Question: I use SDWebImage to download the Pictures from my parsed XML file, and display it in a TableView. But the problem is that some images are not shown. This it how it looks like:

This is my code for parsing out the first image and displaying it in the TableView Cell:
'''
// Parse out Image URL for cell
NSError *error = NULL;
NSRegularExpression *regexImage = <URL>+?"
options:NSRegularExpressionCaseInsensitive
error:&error];
[regexImage enumerateMatchesInString:item.content
options:0
range:NSMakeRange(0, [item.content length])
usingBlock:^(NSTextCheckingResult *result, NSMatchingFlags flags, BOOL *stop) {
NSString *src = [item.content substringWithRange:[result rangeAtIndex:2]];
NSLog(@"img src: %@", src);
[cell.imageView setImageWithURL:[NSURL URLWithString:src] placeholderImage:[UIImage imageNamed:@"Placeholder.png"]];
}];
'''
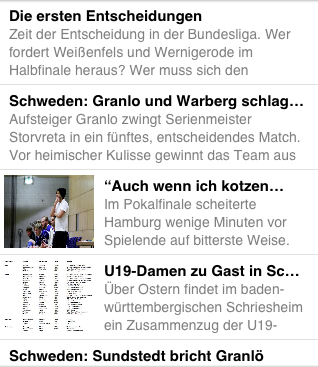
Answer: > "Some people, when confronted with a problem, think "I know, I'll use regular expressions." Now they have two problems." <URL>
I think your regex isnt prepared to handle german umlaute, as it is included in
'''
http://www.floorballmagazin.de/wp-content/uploads/2013/03/Floorfighters-dobeln.jpg
'''
it is hard (<URL> to write a regex, that handles html or just snippets of it correctly.
I wouldnt go down that road, if I was you. You either should parse it with a html parser, or -- I'd prefer that in this case -- use a NSScanner.
---
here a example of how NSScanner could be used:
'''
NSArray *imgtags = @[@"<p>sdf </p><img alt="" src="http://www.floorballmagazin.de/wp-content/uploads/2013/03/Floorfighters-dobeln.jpg" /> ",
@"<img src="http://www.floorballmagazin.de/wp-content/uploads/2012/01/20121501_nilsson_etv_as.jpg" alt="Hat&#039;s nicht so mit blauem Dunst - Johan Nilsson. / Foto: Andreas Schulz" width="595" height="384" class="size-full wp-image-11542 colorbox-16600" />"];
[imgtags enumerateObjectsUsingBlock:^(id obj, NSUInteger idx, BOOL *stop) {
NSScanner *scanner = [NSScanner scannerWithString:obj];
[scanner scanUpToString:@"<img" intoString:NULL];
[scanner scanUpToString:@"src" intoString:NULL];
[scanner scanUpToString:@"=" intoString:NULL];
[scanner scanUpToString:@""" intoString:NULL];
[scanner setScanLocation:[scanner scanLocation]+1];
NSString *s;
[scanner scanUpToString:@""" intoString:&s];
s = [s stringByTrimmingCharactersInSet:[NSCharacterSet characterSetWithCharactersInString:@" "]];
NSLog(@"%@", s);
}];
'''
result:
'''
http://www.floorballmagazin.de/wp-content/uploads/2013/03/Floorfighters-dobeln.jpg
http://www.floorballmagazin.de/wp-content/uploads/2012/01/20121501_nilsson_etv_as.jpg
'''